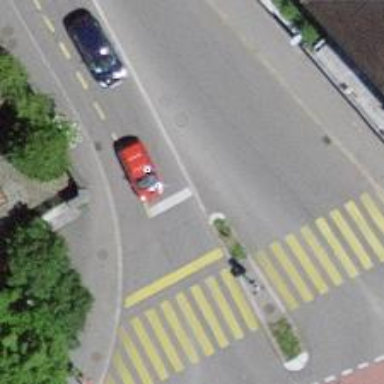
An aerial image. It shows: Residential road with asphalt surface. The road has sidewalks on both sides and dedicated cycle lane on the left side.